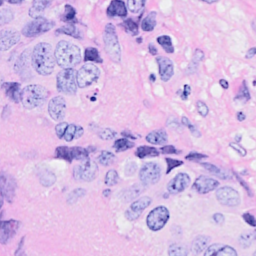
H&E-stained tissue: Breast